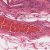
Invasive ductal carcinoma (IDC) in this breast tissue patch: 0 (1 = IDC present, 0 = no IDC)